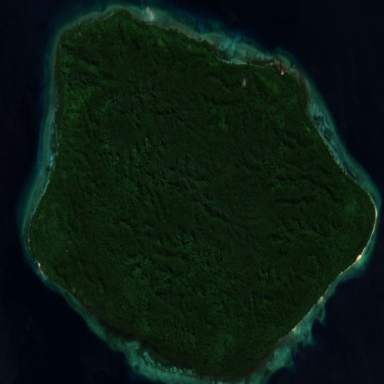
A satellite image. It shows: Island with natural coastline.